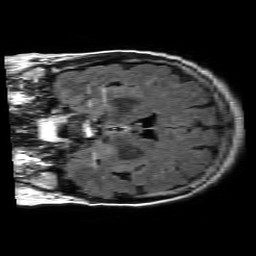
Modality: FLAIR
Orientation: coronal
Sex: female
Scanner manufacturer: philips
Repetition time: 11 s
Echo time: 0.125 s